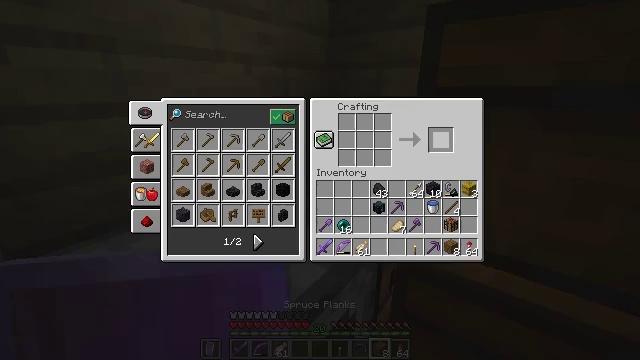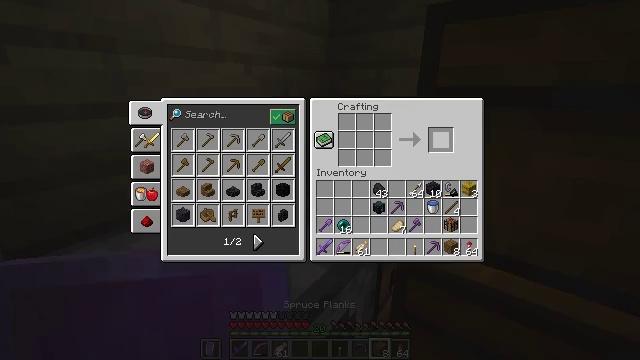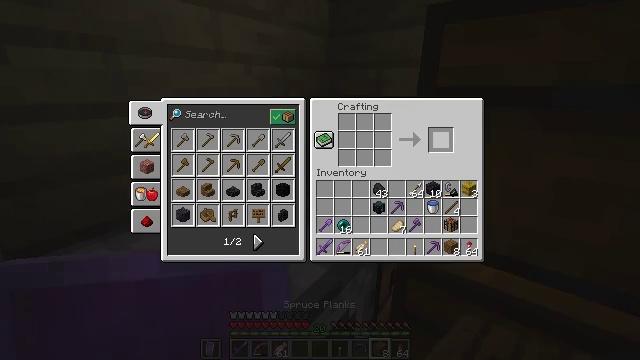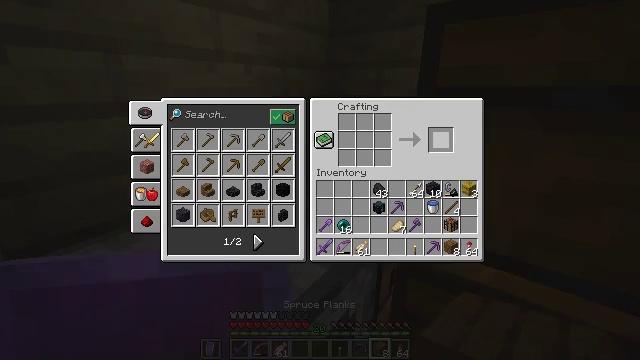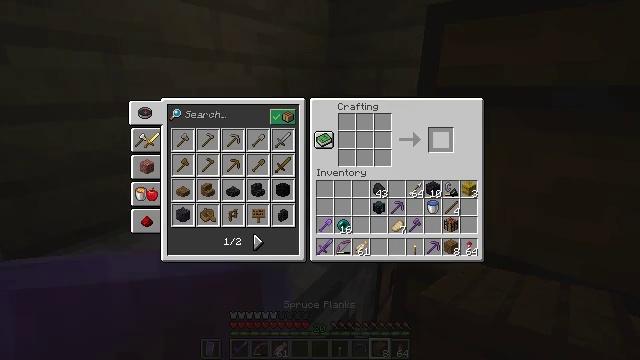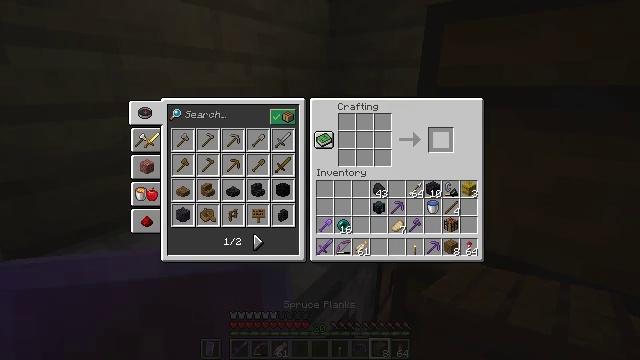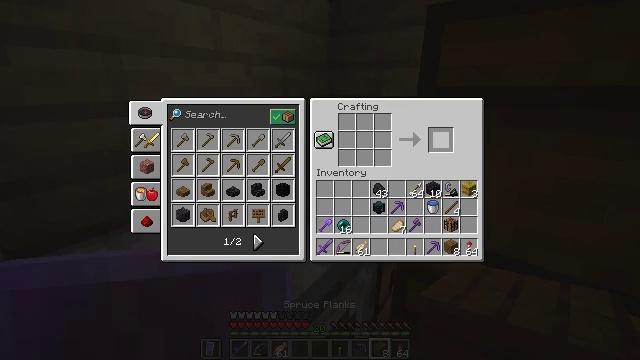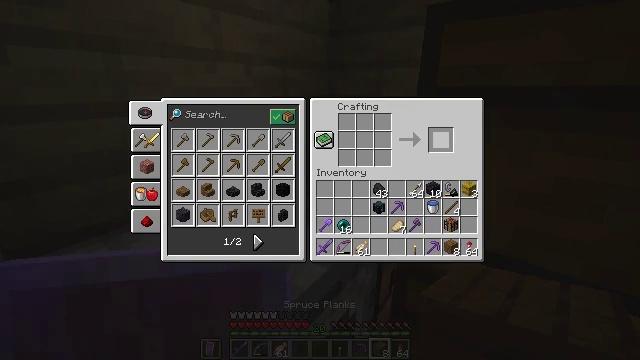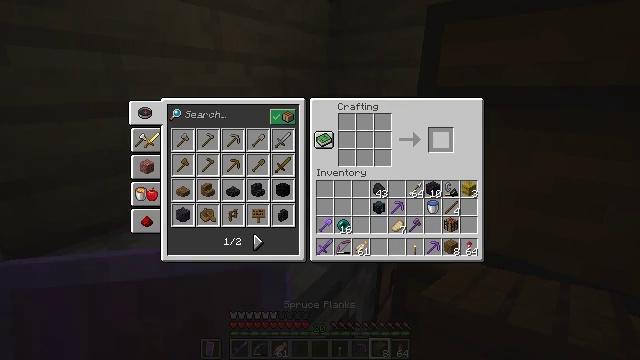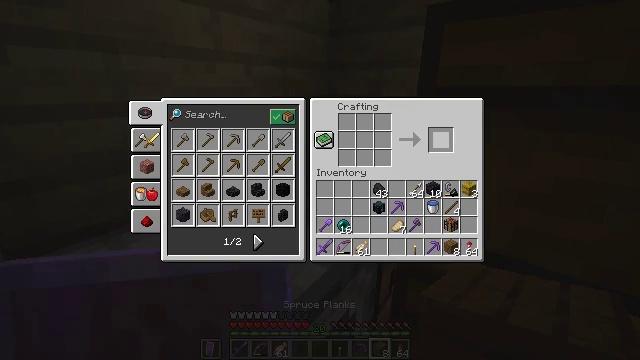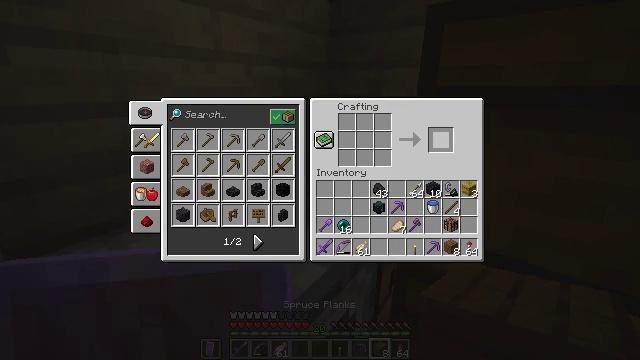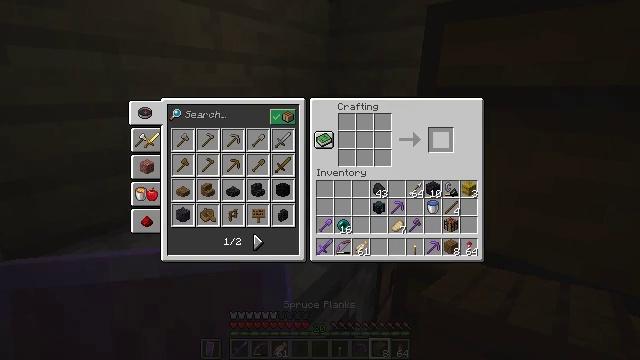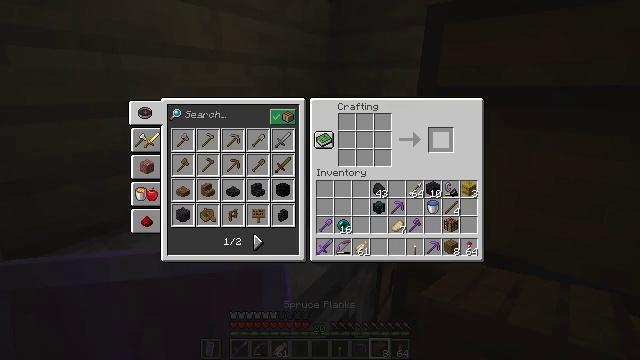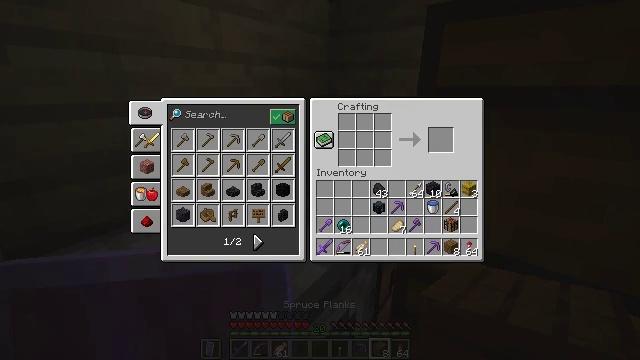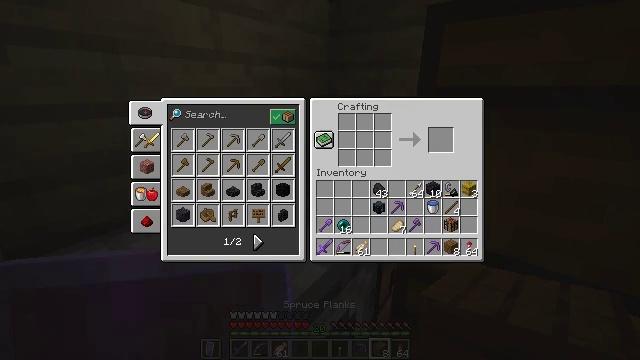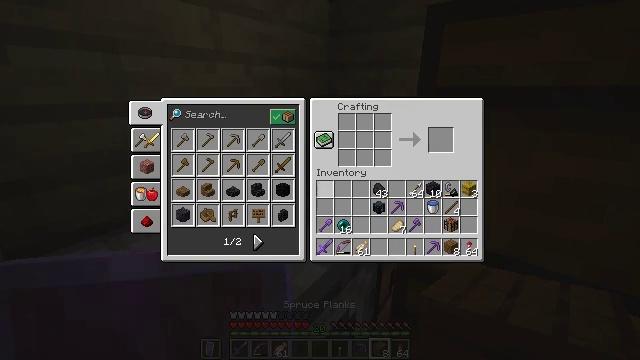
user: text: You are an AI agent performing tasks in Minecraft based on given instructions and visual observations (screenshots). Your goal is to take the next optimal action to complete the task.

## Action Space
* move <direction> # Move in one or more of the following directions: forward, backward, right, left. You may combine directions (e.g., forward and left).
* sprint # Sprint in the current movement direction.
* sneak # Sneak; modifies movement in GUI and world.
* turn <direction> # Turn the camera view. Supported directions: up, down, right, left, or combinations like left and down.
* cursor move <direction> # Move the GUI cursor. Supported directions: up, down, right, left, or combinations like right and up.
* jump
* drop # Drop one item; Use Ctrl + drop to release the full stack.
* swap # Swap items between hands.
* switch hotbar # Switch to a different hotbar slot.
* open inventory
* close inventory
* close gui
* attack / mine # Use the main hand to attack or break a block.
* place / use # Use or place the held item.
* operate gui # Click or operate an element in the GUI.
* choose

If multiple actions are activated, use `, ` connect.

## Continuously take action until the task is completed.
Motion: motion action
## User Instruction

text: Craft a spruce trapdoor.
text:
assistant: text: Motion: sneak, attack / mine
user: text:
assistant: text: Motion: sneak, attack / mine
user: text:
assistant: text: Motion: sneak, attack / mine
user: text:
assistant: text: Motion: sneak, attack / mine
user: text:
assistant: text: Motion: sneak
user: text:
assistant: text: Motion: sneak
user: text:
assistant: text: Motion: sneak
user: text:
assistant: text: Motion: no_op
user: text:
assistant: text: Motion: no_op
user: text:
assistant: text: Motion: no_op
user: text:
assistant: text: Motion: no_op
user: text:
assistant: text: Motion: no_op
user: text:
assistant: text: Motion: turn left
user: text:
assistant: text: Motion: turn left and down
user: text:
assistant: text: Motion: turn left and down
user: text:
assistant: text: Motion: turn left and down
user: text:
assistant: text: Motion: turn left and down
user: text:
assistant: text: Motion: turn left
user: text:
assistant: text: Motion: no_op
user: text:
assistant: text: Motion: no_op
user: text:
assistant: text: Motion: no_op
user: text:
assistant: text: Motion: no_op
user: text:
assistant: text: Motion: no_op
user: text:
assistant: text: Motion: no_op
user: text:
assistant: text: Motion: no_op
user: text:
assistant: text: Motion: no_op
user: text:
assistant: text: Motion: no_op
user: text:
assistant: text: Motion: no_op
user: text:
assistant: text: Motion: no_op
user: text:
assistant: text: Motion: no_op